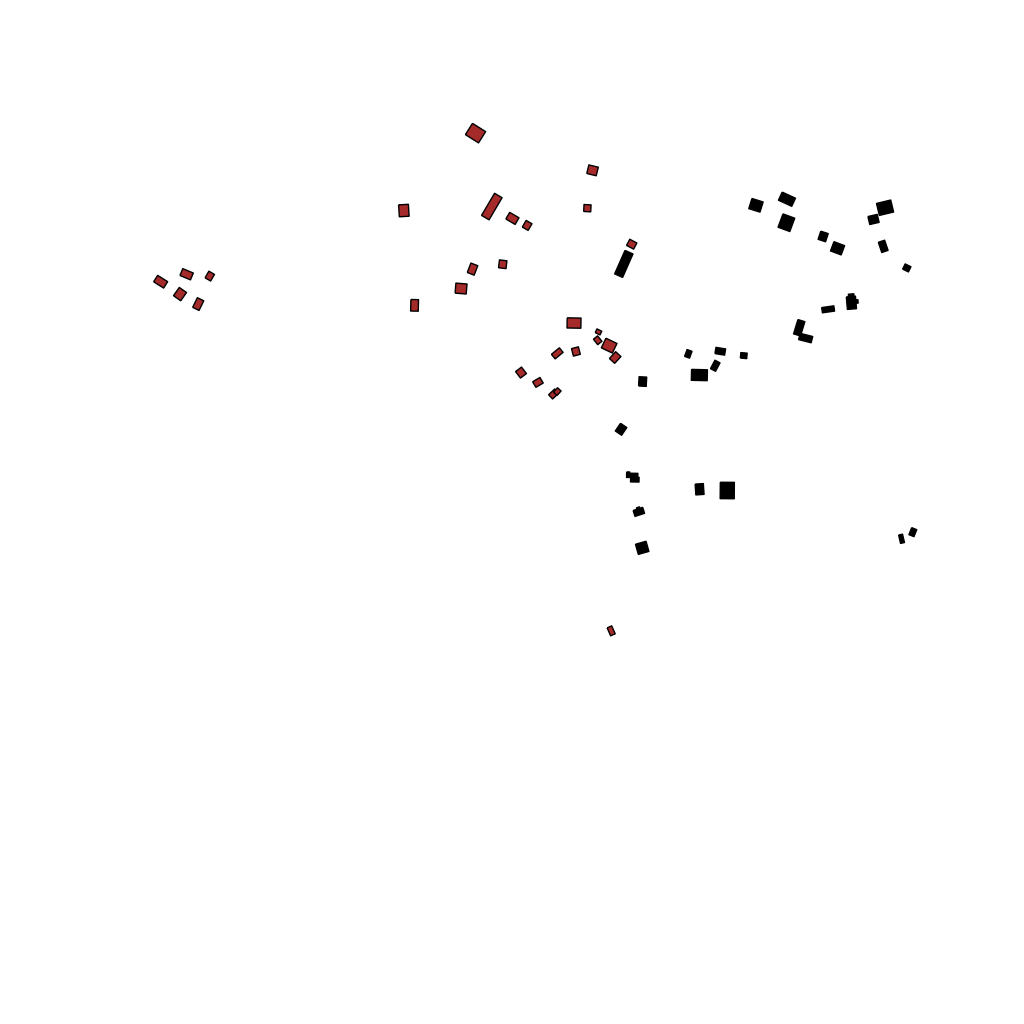
Tags: overhead vector_map, recreation, individual_rise, density_1, Building, Facility, 1.0 km²